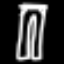
Label: pants